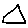
Label: triangle